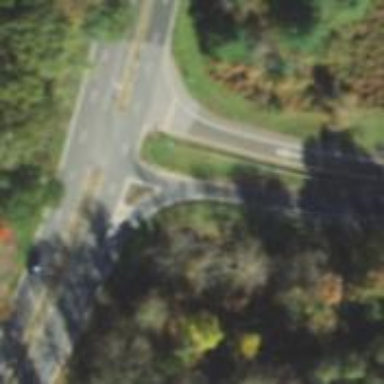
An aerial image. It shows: Primary link road with asphalt surface.